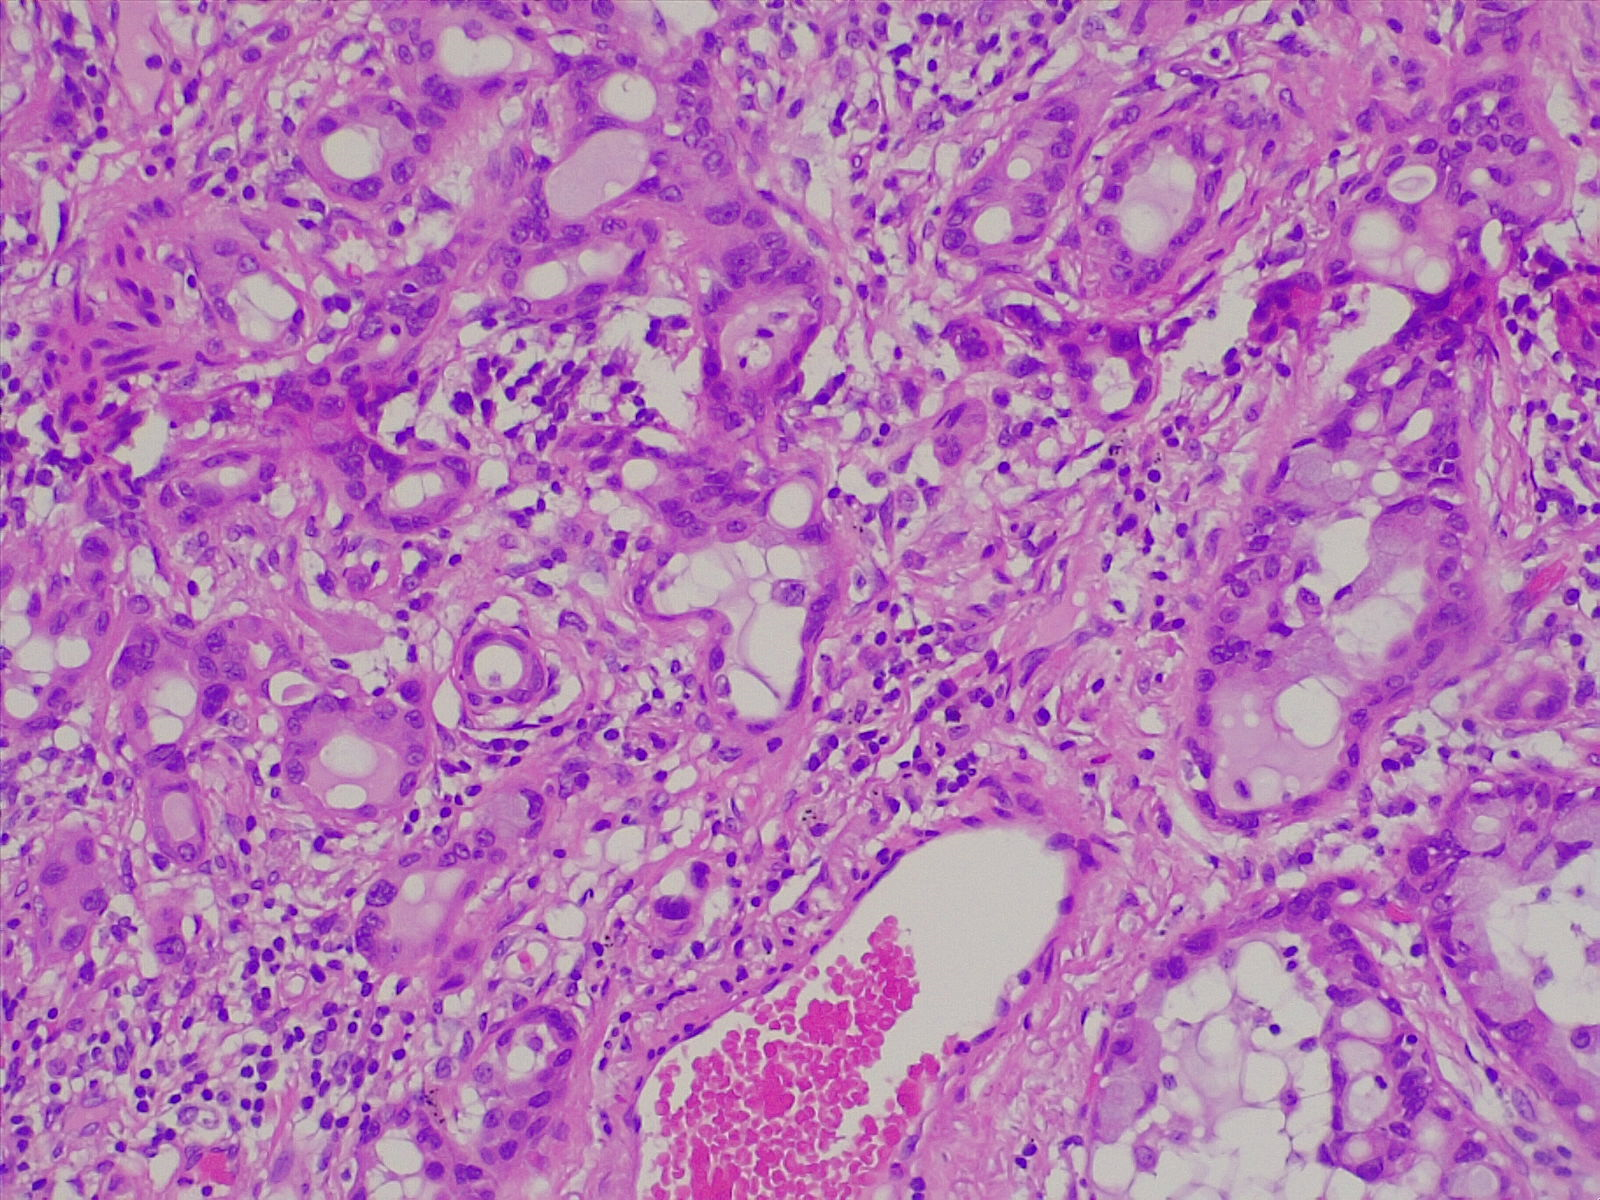
Label: lung adenocarcinoma, moderately differentiated